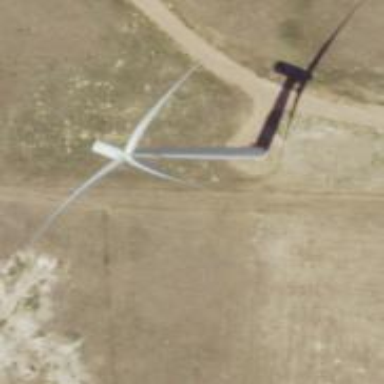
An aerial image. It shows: Wind generator powered by wind. The generator type is horizontal axis and it uses wind turbines.